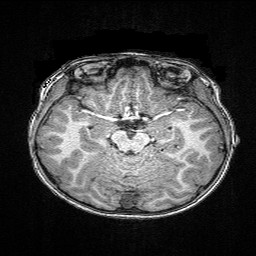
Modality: T1w
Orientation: coronal